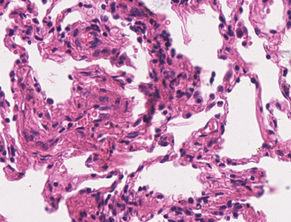
Tumor epithelial tissue: no
Tumor-associated stroma tissue: no
Normal tissue: yes